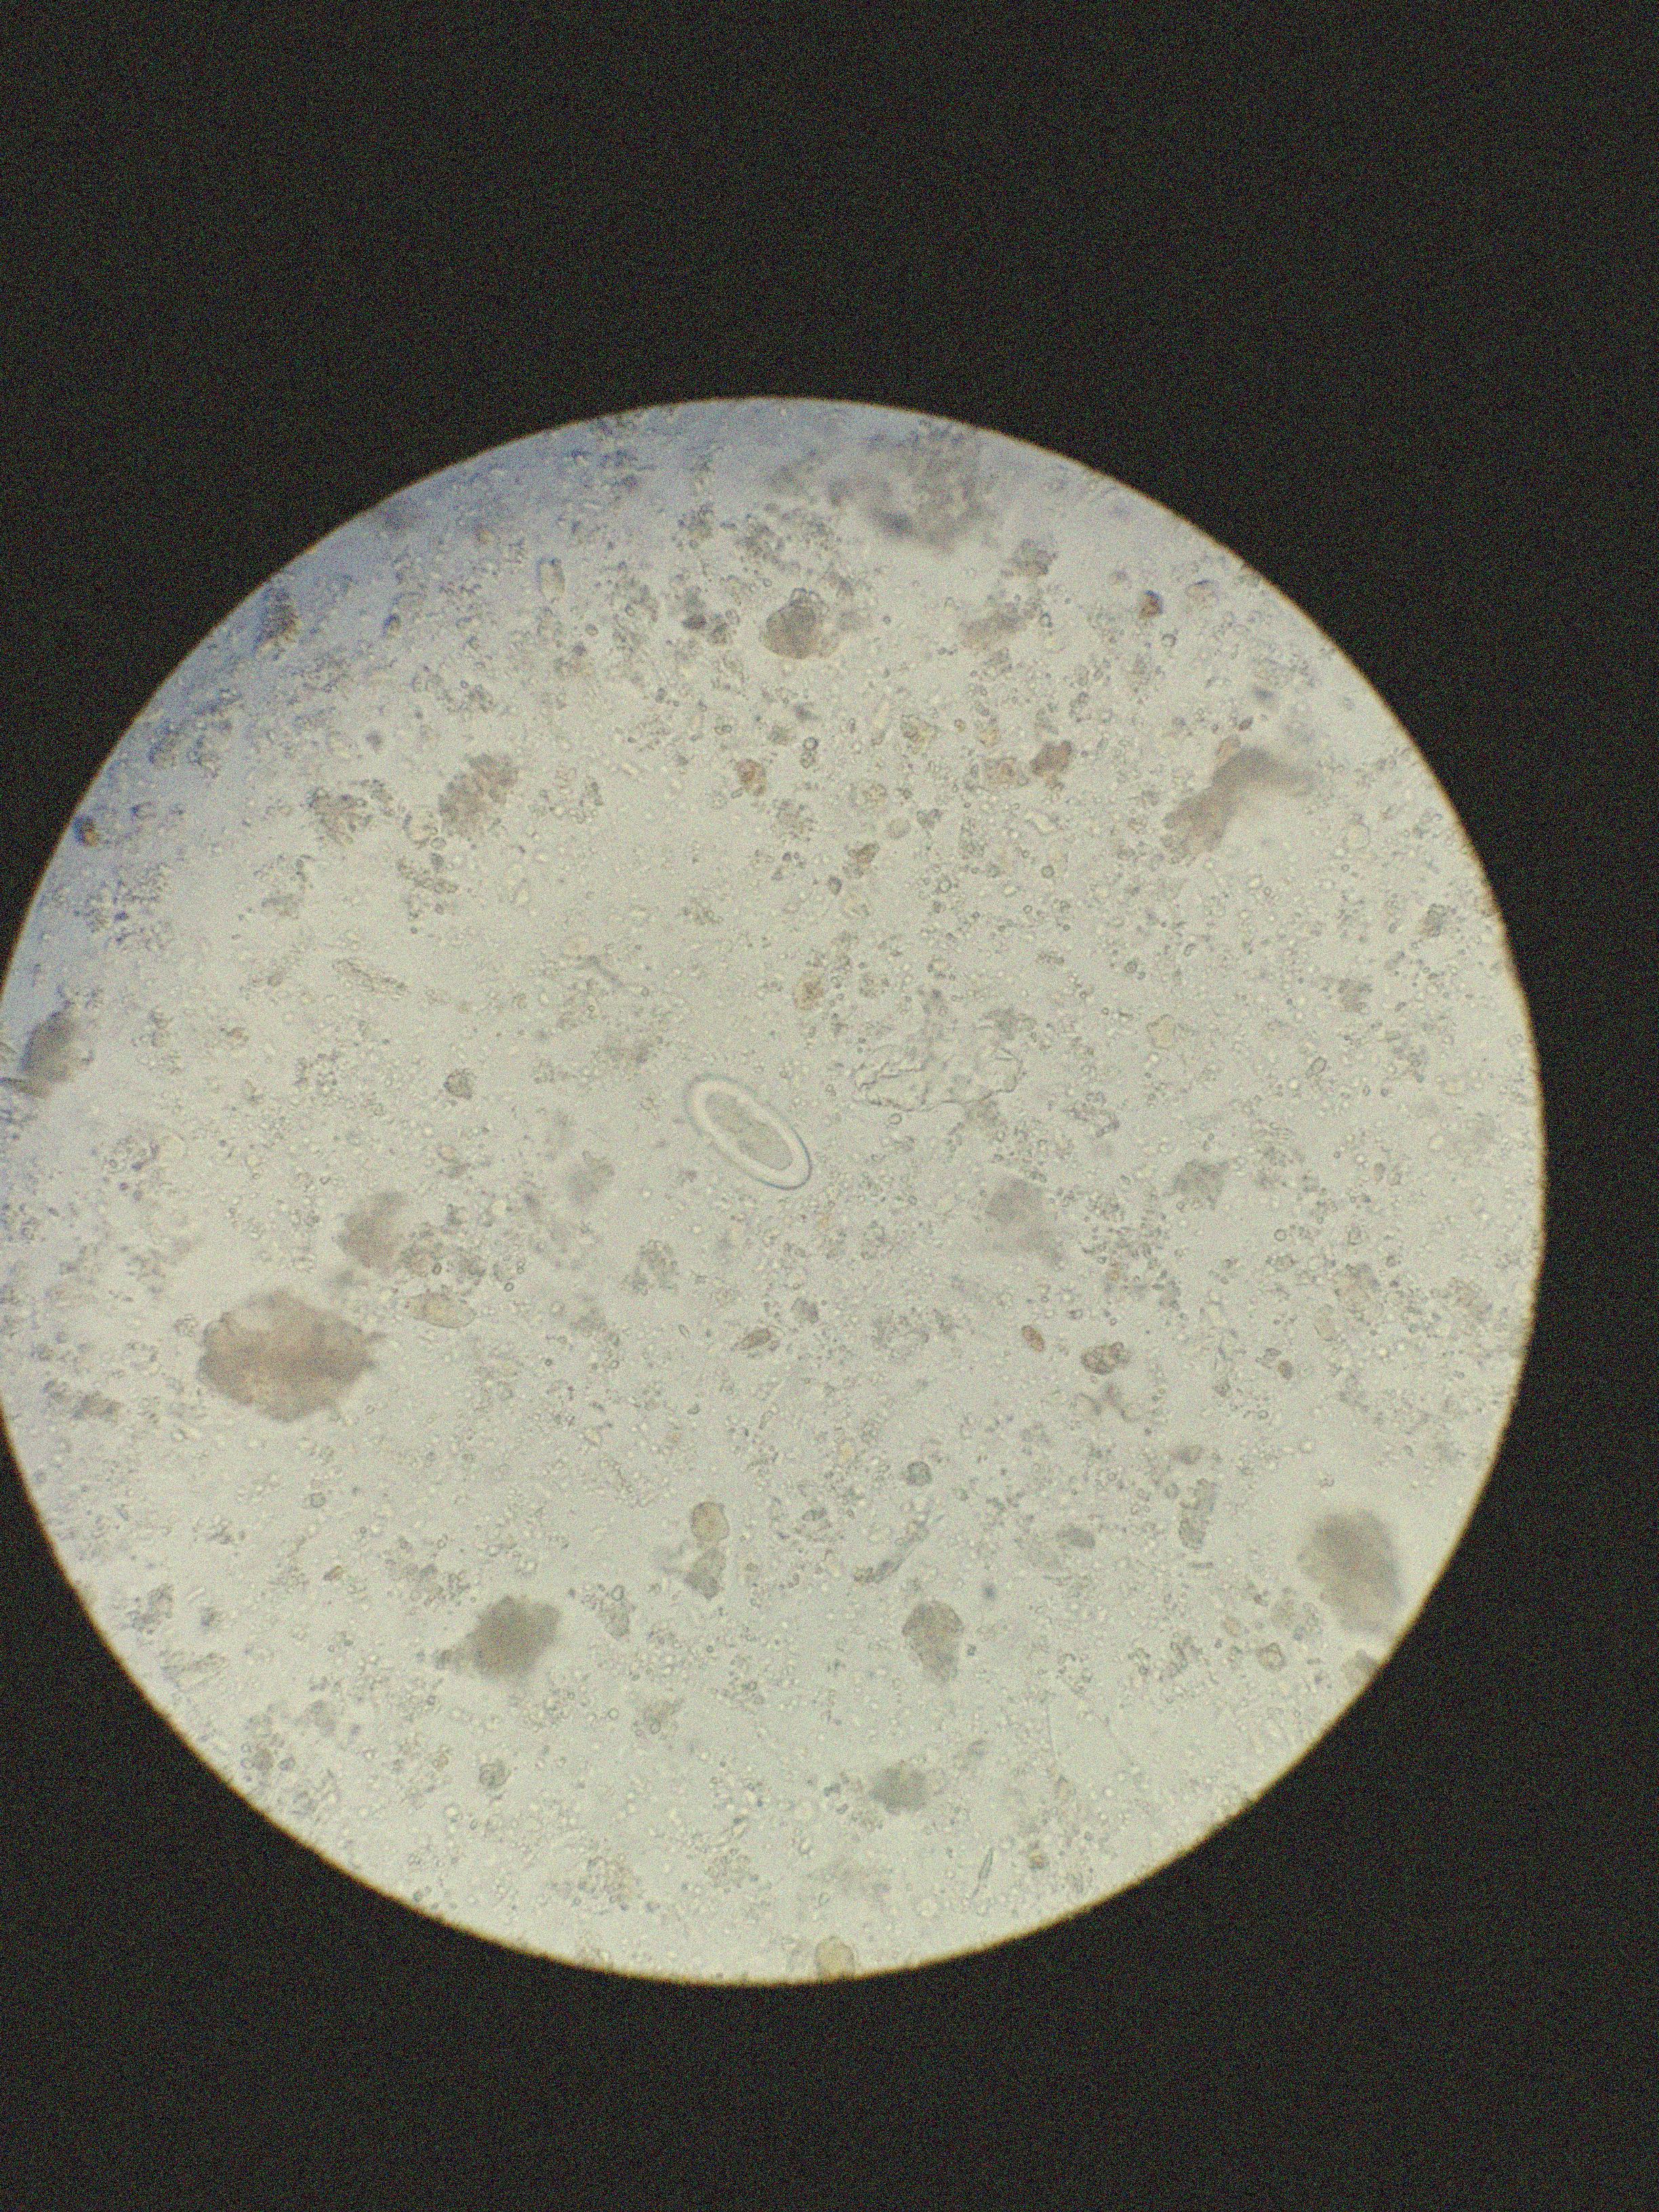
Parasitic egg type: Enterobius vermicularis